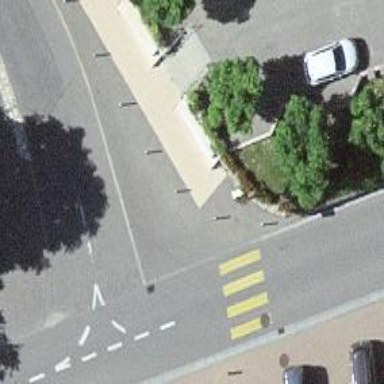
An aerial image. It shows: Public transport stop position.